Question: Actually I am trying to make a carousel in which there will be button in the middle of the image but could not...please help...i am posting the photo of that website which i am trying to make and also posting <URL>

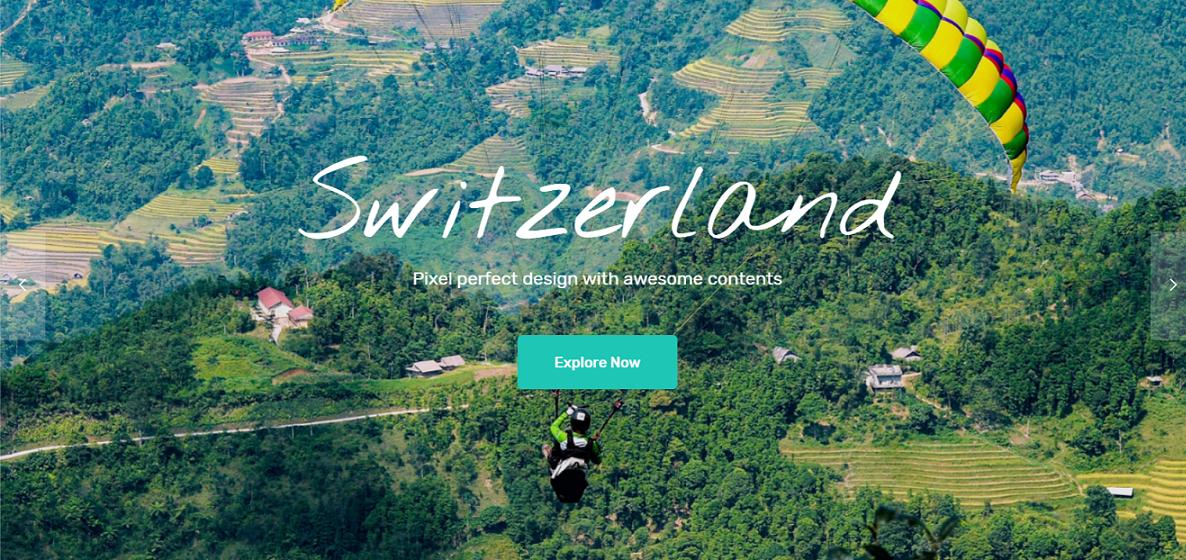
Answer: You want to have an image as your background, style it how you want with width and height. And then you want to have a text or content container which will be 'position: absolute;', this will cause your text to overlay the image. From there set 'display: flex; align-items: center; justify-content: center; width: 100%; height: 100%;' and this will cause your text to center on the image.
Make sure this is contained in a container with 'position: relative' so your absolute positioned element goes to the bounds of the container and not the page.
'''
<div class="container">
<img class="image-class"/>
<div class="text-container">
your text elements here
</div>
</div>
.container {
position: relative;
}
.image-class {
width: 100%;
height: auto;
}
.text-container {
position: absolute;
top: 0;
left: 0;
width: 100%;
height: 100%;
display: flex;
align-items: center;
justify-content: center;
flex-direction: column;
}
'''
That should get you close to what you're looking for. I've included a codepen with a quick example: <URL>
Hope that helps!
The above example demonstrates how to align the text over an image, however in a carousel this can be a little different. The concept remains the same but implementation can be tricky. I've included another codepen demonstrating how to use that example within a carousel:
<URL>